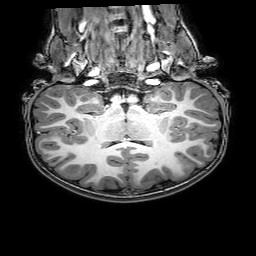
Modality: T1w
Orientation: sagittal
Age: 8
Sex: male
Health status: healthy